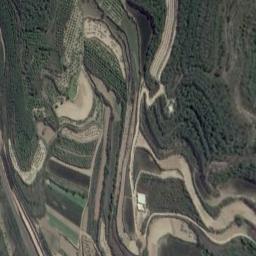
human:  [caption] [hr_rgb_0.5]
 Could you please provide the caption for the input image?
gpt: Many trees are planted in the terraces which are in the middle of the image .

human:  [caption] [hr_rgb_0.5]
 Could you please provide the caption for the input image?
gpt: There are many plants on the terrace .

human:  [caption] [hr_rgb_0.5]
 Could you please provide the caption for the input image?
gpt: A large layer of brown and green mixed terraces .

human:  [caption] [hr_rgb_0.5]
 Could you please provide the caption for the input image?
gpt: The bare and green terrace is next to some trees .

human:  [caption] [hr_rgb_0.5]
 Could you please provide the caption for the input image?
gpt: There are many green terraces and some yellow ones .